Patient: sex F, age 69
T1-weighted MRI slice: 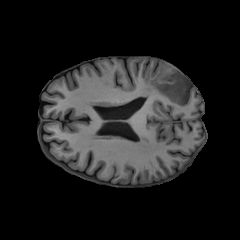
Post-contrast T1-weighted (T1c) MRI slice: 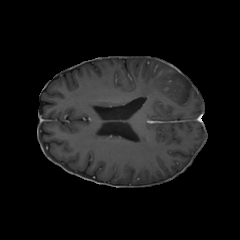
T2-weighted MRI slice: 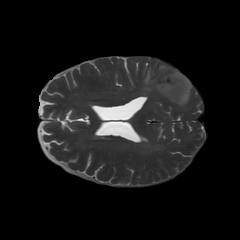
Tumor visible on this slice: yes
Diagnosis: Glioblastoma, IDH-wildtype
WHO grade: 4